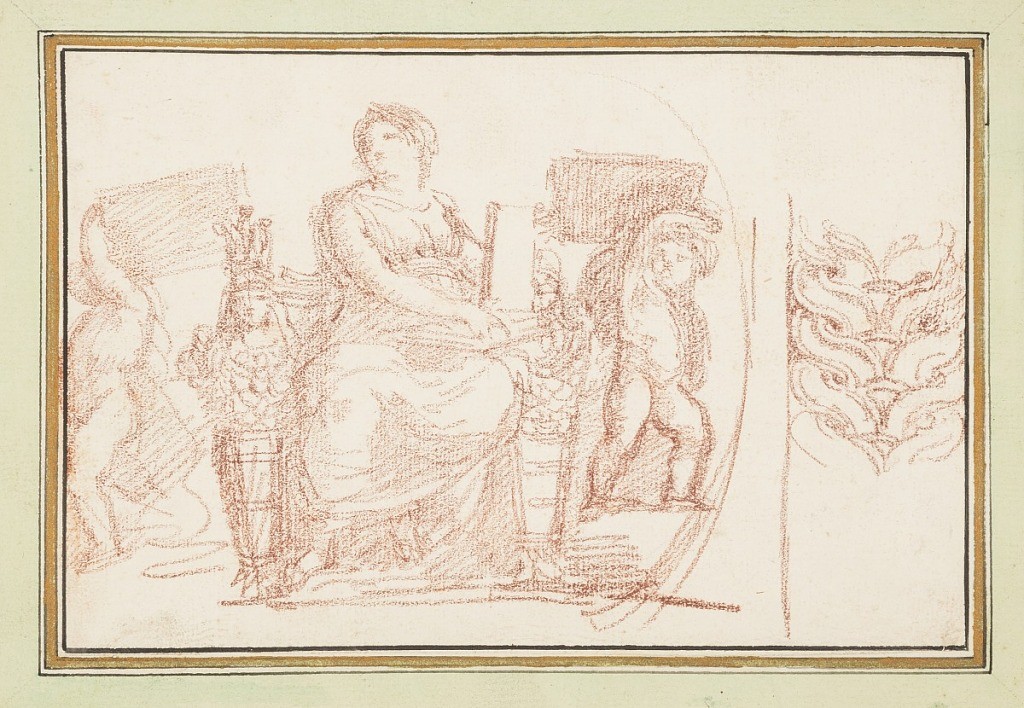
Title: Seated female figure with books and putti
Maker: Jean-Robert Ango, French, active in Rome 1759 –1770, d. 1773
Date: ca. 1759–70
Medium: Red chalk on paper
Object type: Drawing
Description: Female figure sits with books in her lap. To the left of her chair is a bust with a headress. Putti stand on either side of her, carrying rectangular objects. To the right of this scene is a decorative motif.